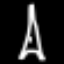
Label: The Eiffel Tower